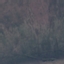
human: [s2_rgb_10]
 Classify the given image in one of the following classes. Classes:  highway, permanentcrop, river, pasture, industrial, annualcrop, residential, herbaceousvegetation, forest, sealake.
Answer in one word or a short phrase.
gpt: HerbaceousVegetation